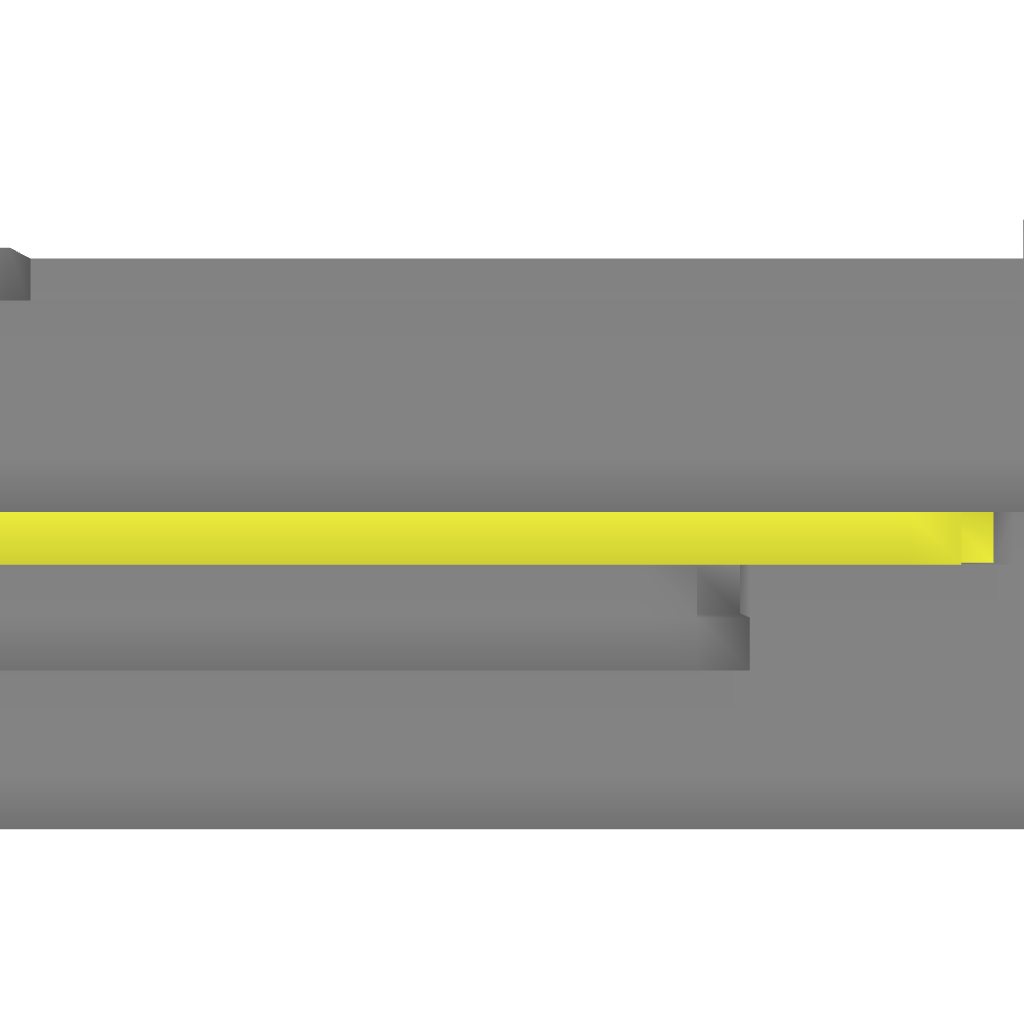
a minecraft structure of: Roman Bathhouse 5 blocks of earth with a square type of building